Question: I use the Require.js "AMN" to load my files, this is my HTML file.
'''
<script data-main="js/main.js" href="js/require.js"></script>
'''
when i load my main.js - i made this config to load my jquery file.
'''
require.config({
baseUrl: 'js',
paths: {
"jQuery":'lib/jquery-1.9.1.min'
}
});
require(['jQuery'], function ($) {
console.log($);
})
'''
But i am not getting any console. all my paths are correct.
my index.html file located at the parent of the js filder.
Help me to resolve this.
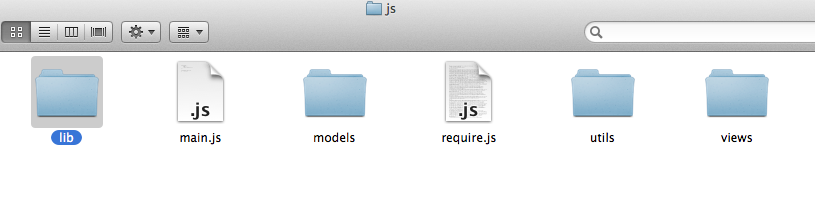
Answer: jQuery module for AMD should always be lowercase. Check what path is used when browser requesting files using developer tools in chrome or fiddler. This way you will know if you configured it right.
UPDATE: please correct the syntax for loading script. Must be src instead of href.
'''
<script data-main="js/main.js" src="js/require.js"></script>
'''